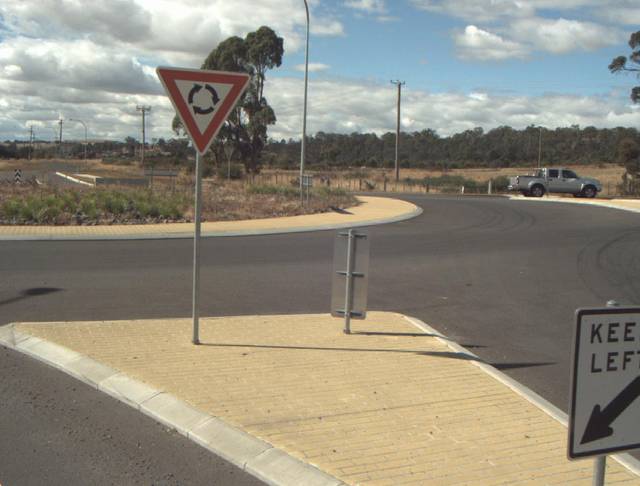
Region: Australia
Coordinates: -41.481, 147.156